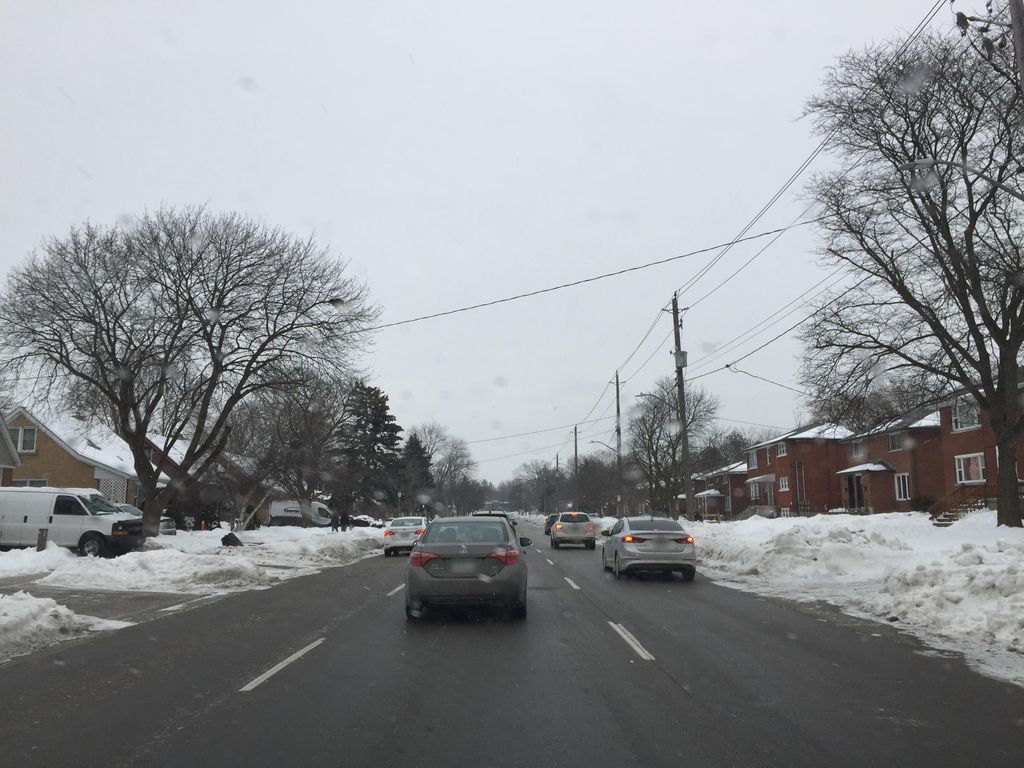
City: kitchener-waterloo